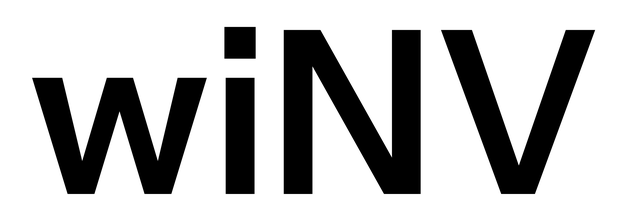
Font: InstrumentSans_SemiBold